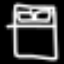
Label: bed